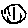
Label: smiley face